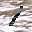
Label: 1